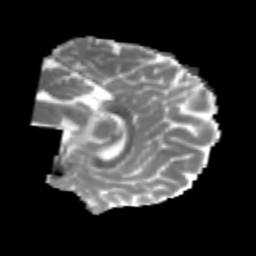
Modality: MD
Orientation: sagittal
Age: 28
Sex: male
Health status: healthy